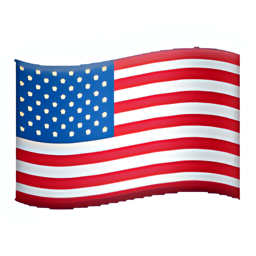
Name: flag for united states
Emoji: 🇺🇸
Group: Flags
Sub-group: country-flag